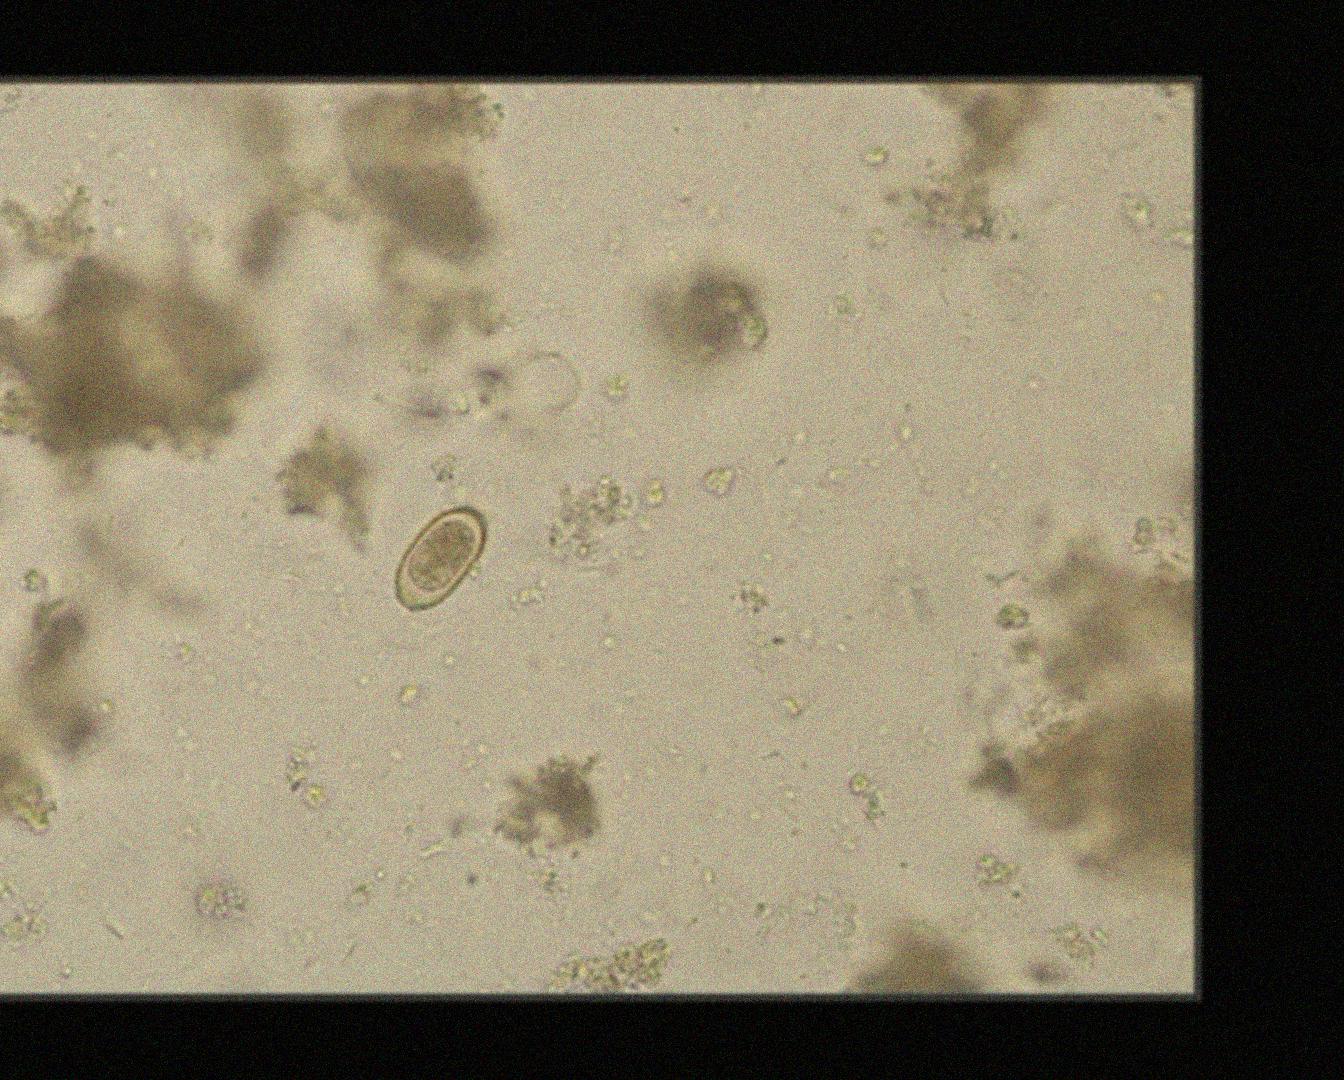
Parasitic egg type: Capillaria philippinensis